Question: I am trying to change arrow direction to be up so that when it appears it does not block a top bar I set for the application. Here is the code I used to change direction:
'''
UIMenuController *menuController = [UIMenuController sharedMenuController];
[menuController setArrowDirection:UIMenuControllerArrowUp];
'''
and here is the result, honestly say, it is pretty stressful:
It appears to be the same issue on my iphone as well.
Can anyone look into this? Thanks
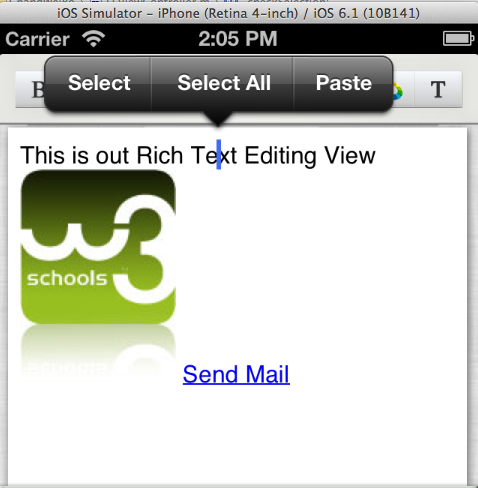
Answer: After days of researching, I finally find this way to change arrow direction of the menu controller in webview.
First, please do this in your view controller's 'viewDidLoad' method.
'''
[[NSNotificationCenter defaultCenter] addObserver:self selector:@selector(menuControllerWillShow:) name:UIMenuControllerWillShowMenuNotification object:nil];
[[NSNotificationCenter defaultCenter] addObserver:self selector:@selector(menuControllerWillHide:) name:UIMenuControllerWillHideMenuNotification object:nil];
'''
Then, add these two functions, then the arrow direction will always be pointing up, in which case the menubar will always appear below your text. (Same way, you can change 'UIMenuControllerArrowUp;' to any other direction if you want your menubar to appear in other position)
'''
-(void)menuControllerWillShow:(NSNotification *)notification{
//Remove Will Show Notification to prevent
// "menuControllerWillShow" function to be called multiple times
[[NSNotificationCenter defaultCenter]removeObserver:self name:UIMenuControllerWillShowMenuNotification object:nil];
//Hide the Original Menu View
UIMenuController* menuController = [UIMenuController sharedMenuController];
CGPoint origin = menuController.menuFrame.origin;
CGSize size = menuController.menuFrame.size;
CGRect menuFrame;
menuFrame.origin = origin;
menuFrame.size = size;
[menuController setMenuVisible:NO animated:NO];
//Modify its target rect and show it again to prevent glitchy appearance
menuController.arrowDirection = UIMenuControllerArrowUp;
[menuController setTargetRect:menuFrame inView:self.view];
[menuController setMenuVisible:YES animated:YES];
}
-(void)menuControllerWillHide:(NSNotification *)notification{
//re-register menuControllerWillShow
[[NSNotificationCenter defaultCenter] addObserver:self selector:@selector(menuControllerWillShow:) name:UIMenuControllerWillShowMenuNotification object:nil];
}
'''